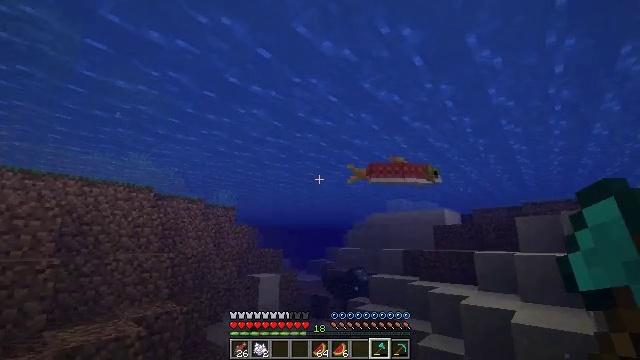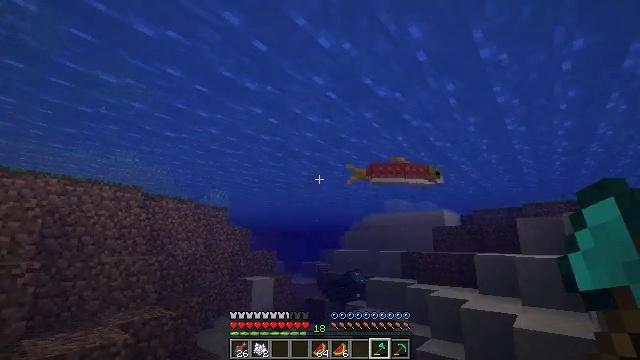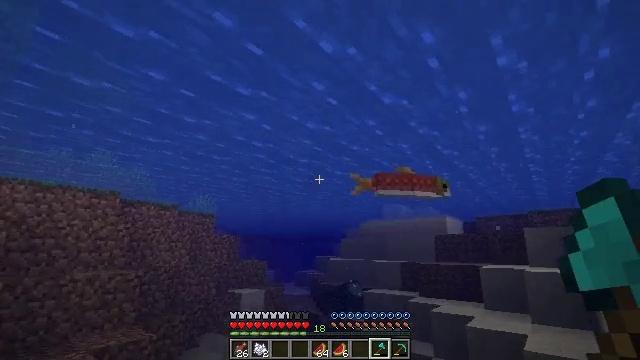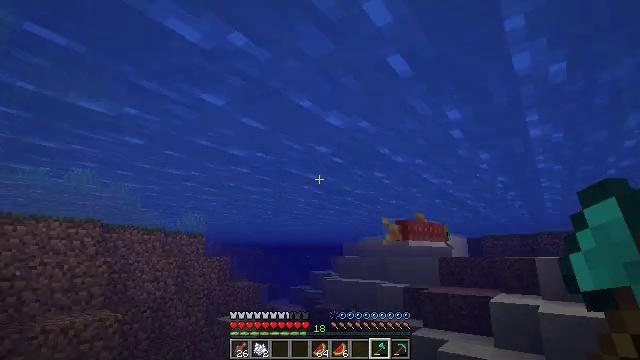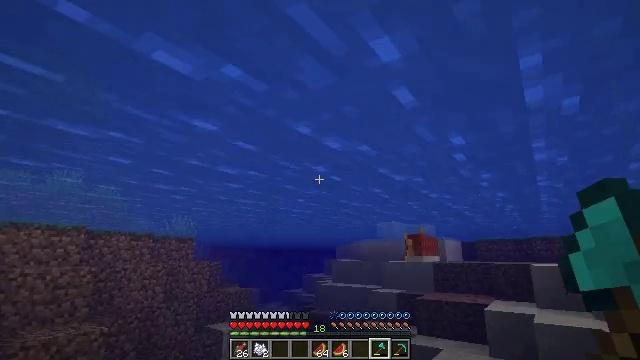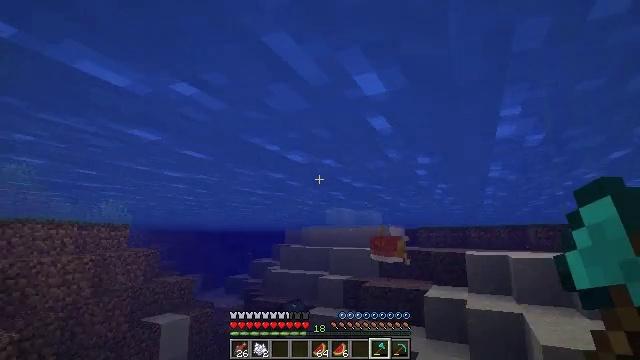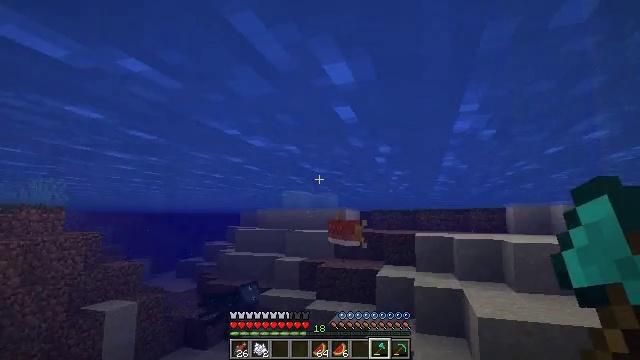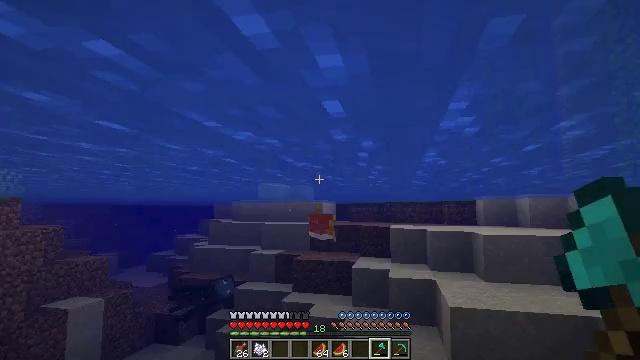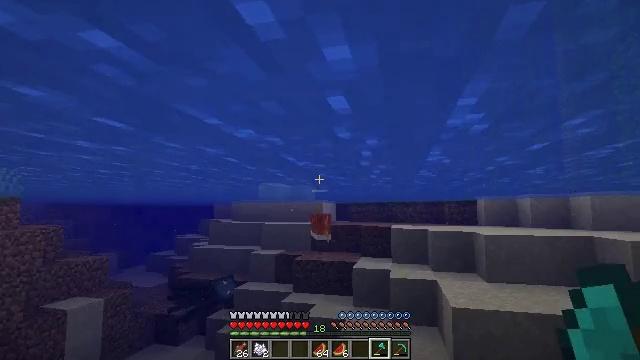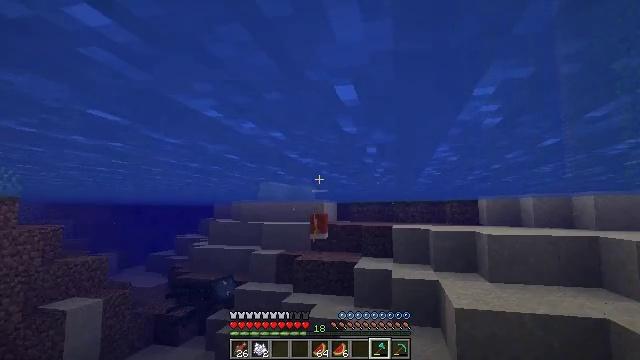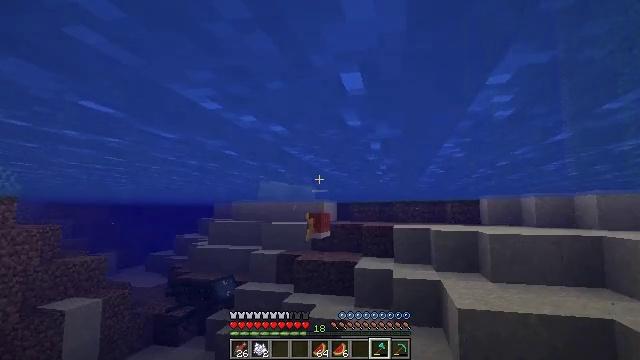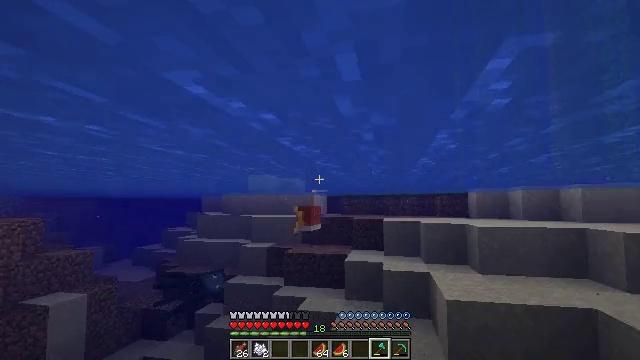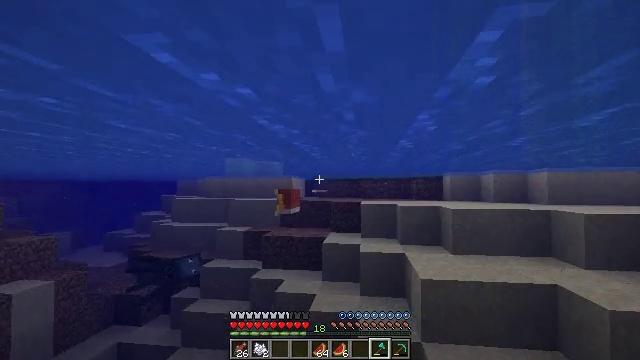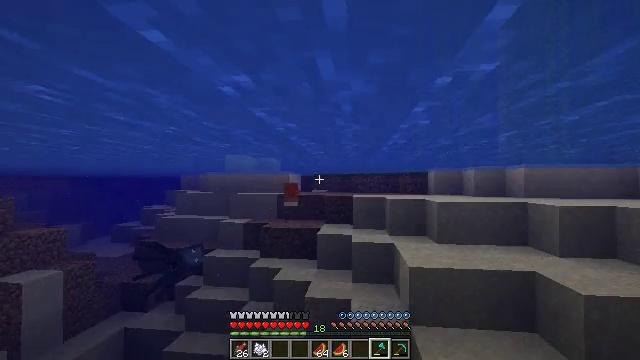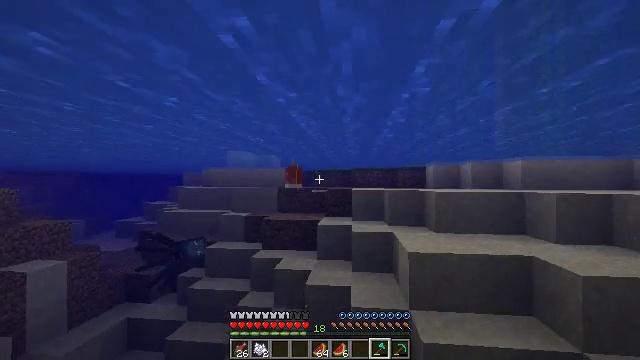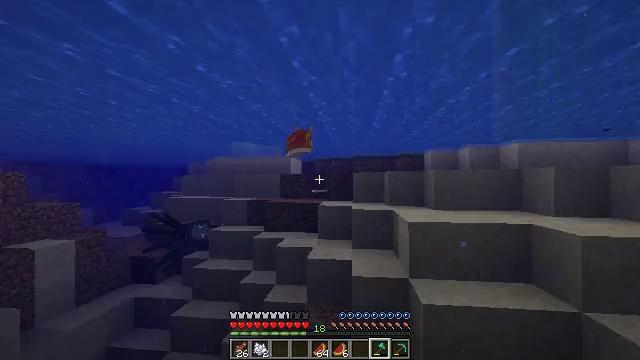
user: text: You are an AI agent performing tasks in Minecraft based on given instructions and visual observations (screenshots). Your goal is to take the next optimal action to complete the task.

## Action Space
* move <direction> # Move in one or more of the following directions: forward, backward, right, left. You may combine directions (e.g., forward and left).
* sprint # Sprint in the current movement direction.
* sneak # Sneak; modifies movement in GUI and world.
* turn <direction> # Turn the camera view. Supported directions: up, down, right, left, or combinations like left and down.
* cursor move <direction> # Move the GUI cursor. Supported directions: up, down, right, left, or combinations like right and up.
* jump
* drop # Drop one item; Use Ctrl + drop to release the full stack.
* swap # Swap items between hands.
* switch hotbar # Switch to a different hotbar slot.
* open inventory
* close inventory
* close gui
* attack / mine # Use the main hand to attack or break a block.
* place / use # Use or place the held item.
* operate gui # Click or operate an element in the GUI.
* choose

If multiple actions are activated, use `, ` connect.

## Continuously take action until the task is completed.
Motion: motion action
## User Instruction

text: Kill the salmon.
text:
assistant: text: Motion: turn right
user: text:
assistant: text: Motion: turn right
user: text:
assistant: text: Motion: no_op
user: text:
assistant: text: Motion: turn right
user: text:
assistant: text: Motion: turn right and down
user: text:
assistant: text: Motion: turn right and down
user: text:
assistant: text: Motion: move forward, turn right and down
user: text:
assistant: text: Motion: move forward, attack / mine
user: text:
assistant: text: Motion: move forward, attack / mine
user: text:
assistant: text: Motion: move forward, attack / mine
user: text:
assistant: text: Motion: move forward, turn right and down, attack / mine
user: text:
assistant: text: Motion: move forward, sprint, turn right and down
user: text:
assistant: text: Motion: move forward, sprint, turn right, attack / mine
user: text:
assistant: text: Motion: move forward, sprint, attack / mine
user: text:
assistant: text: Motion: move forward, sprint, attack / mine
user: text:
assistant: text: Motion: move forward, sprint, turn left and down, attack / mine
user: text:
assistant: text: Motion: move forward, turn left and down, attack / mine
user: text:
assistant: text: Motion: move forward, turn left
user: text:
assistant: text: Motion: move forward
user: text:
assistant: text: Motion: move forward
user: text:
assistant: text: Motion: move forward, sprint, turn up
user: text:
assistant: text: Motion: move forward, sprint, turn right and up
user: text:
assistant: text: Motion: move forward, sprint, turn right and up
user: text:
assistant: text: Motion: move forward, sprint
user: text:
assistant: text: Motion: move forward
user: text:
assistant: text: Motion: move forward, turn up
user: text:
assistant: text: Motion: move forward, turn up
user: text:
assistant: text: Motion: move forward, turn left and up
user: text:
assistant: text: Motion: move forward, sprint, turn up
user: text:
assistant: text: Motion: move forward, sprint, turn up